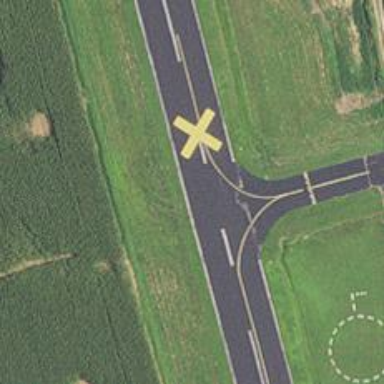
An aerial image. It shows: Runway surface made of asphalt at airport.